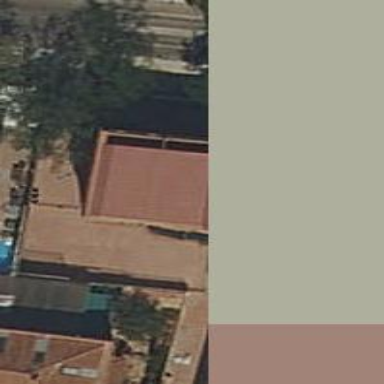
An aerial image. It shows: School building.